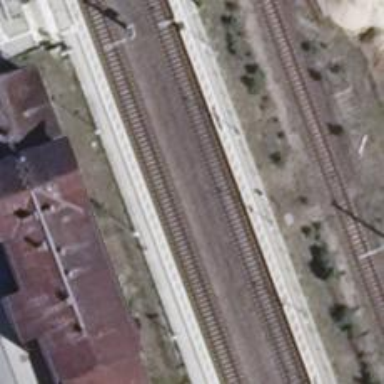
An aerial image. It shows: Station for public transport and railway.